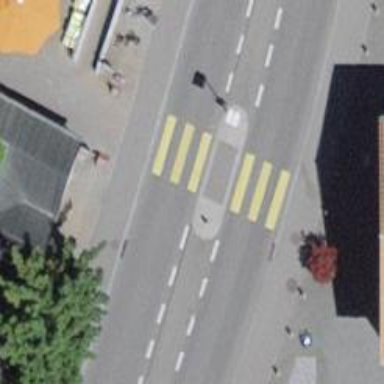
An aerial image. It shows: Marked crossing with pedestrian island.